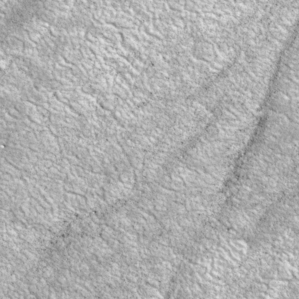
Label: non_frost